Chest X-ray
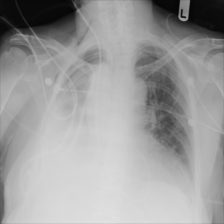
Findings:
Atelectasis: negative
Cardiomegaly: negative
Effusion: negative
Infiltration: negative
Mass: negative
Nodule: negative
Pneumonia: negative
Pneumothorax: negative
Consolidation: negative
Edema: negative
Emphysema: negative
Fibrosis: negative
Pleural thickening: negative
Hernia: negative